Field crop: maize
Growth stage: 2
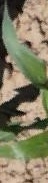
Species: maize